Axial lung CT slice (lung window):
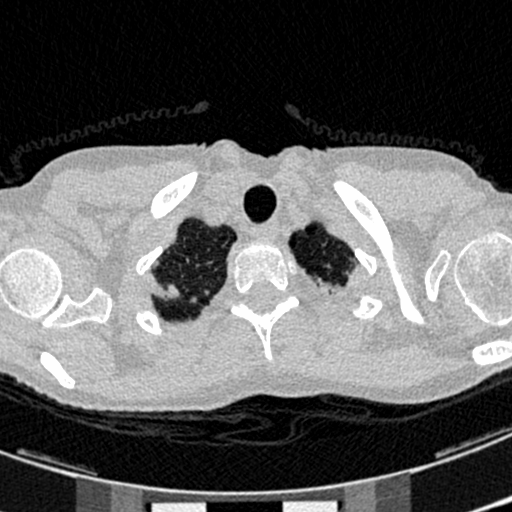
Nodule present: no